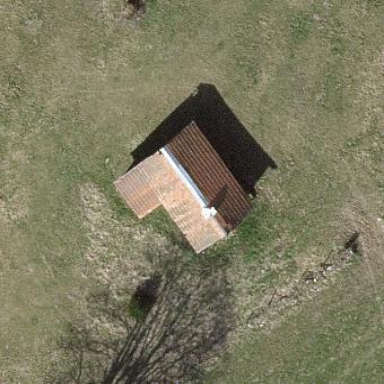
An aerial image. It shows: Barn.